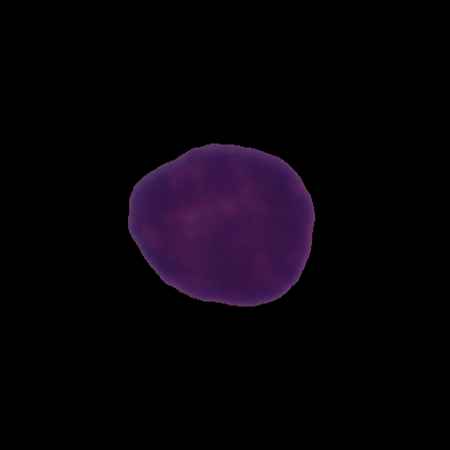
Label: healthy